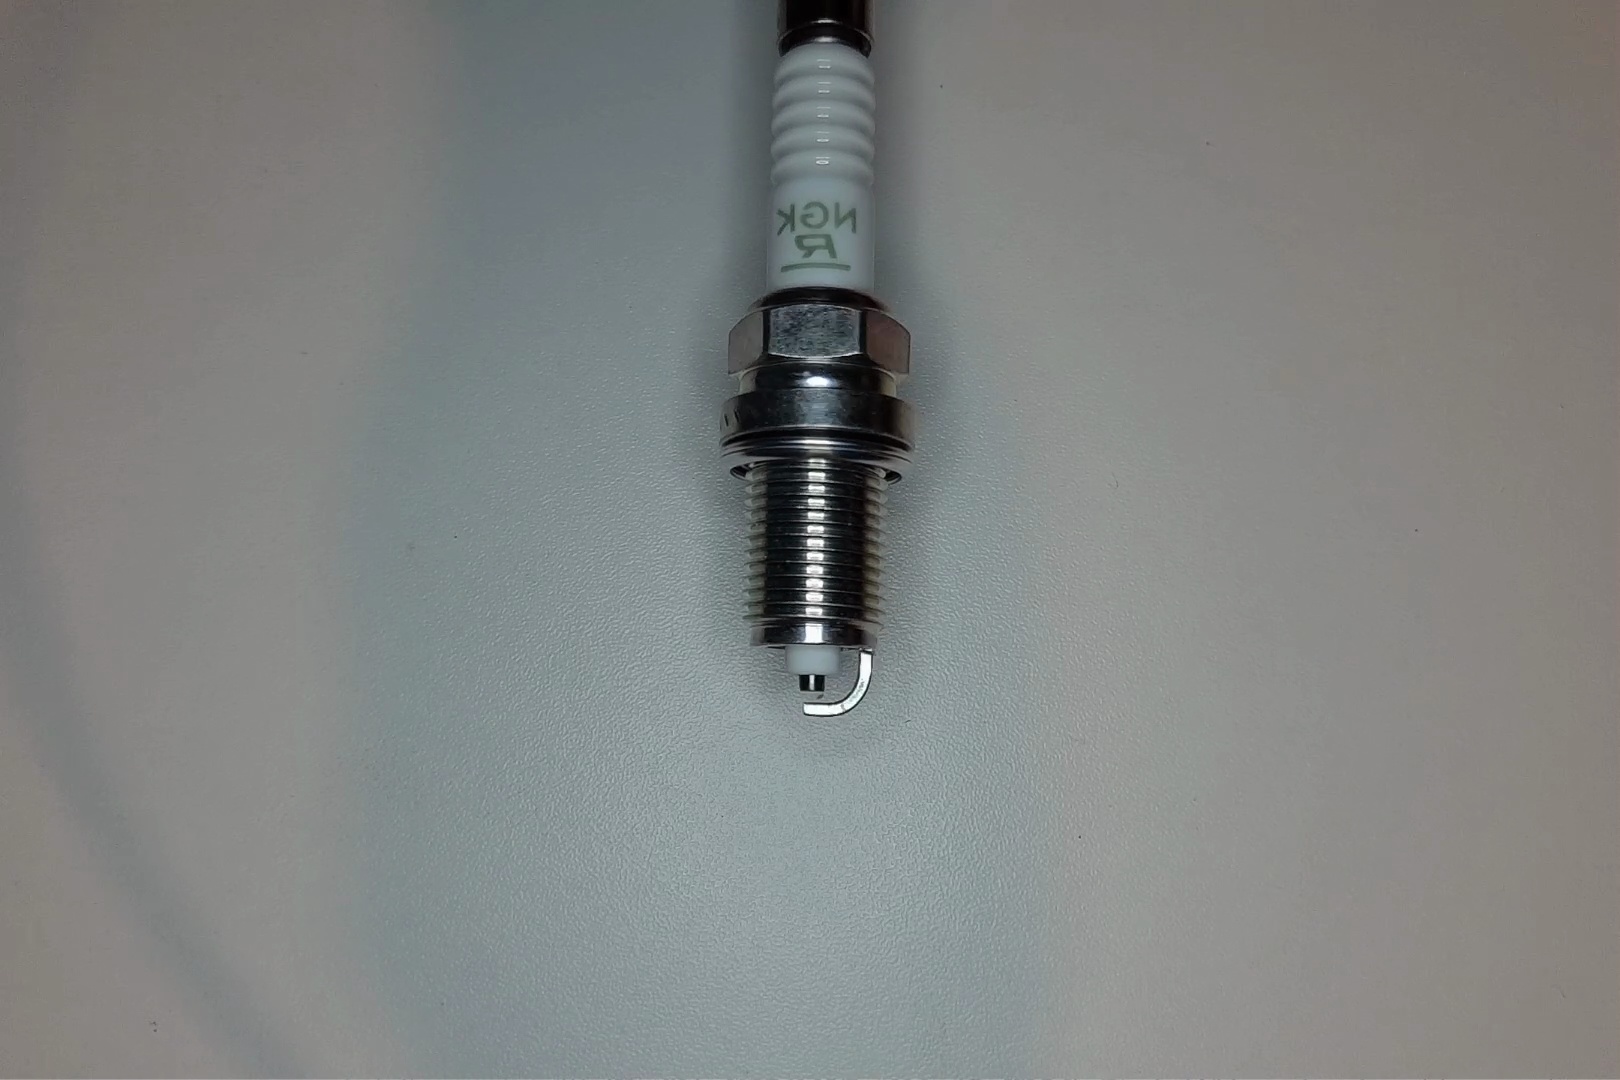
Label: no anomaly